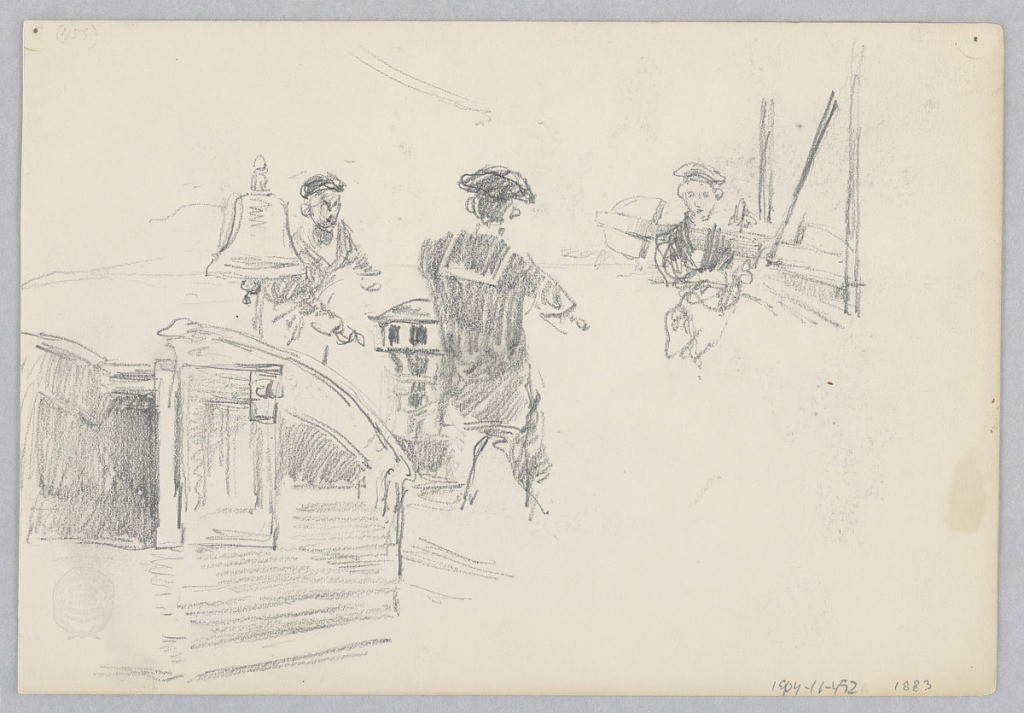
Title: Sailors
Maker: Robert Frederick Blum, American, 1857–1903
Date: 1882–1883
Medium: Graphite on wove paper
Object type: Drawing
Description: Recto: Sketch of three male figures wearing uniforms abroad a ship; Verso: Sketch of two horse-drawn carriages.